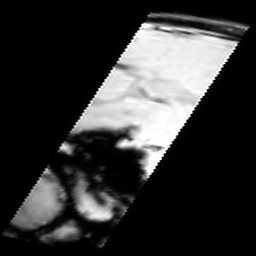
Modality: inplaneT1
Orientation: sagittal
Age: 19
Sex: female